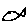
Label: fish